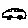
Label: car